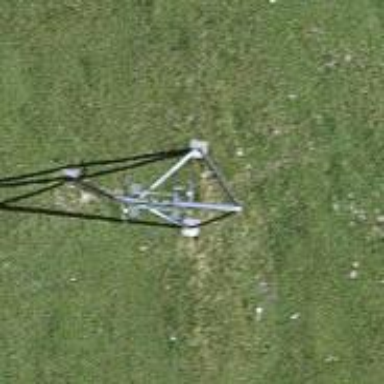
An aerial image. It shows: Pylon used for aerialway.